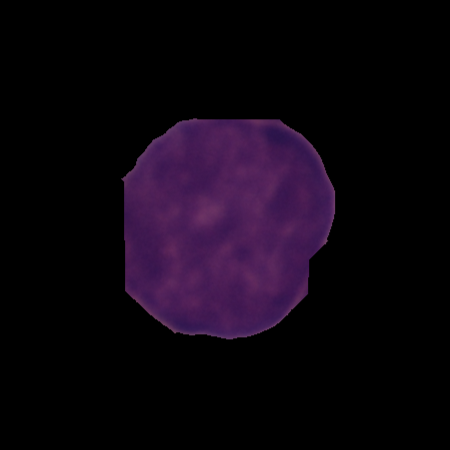
Label: cancer